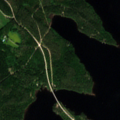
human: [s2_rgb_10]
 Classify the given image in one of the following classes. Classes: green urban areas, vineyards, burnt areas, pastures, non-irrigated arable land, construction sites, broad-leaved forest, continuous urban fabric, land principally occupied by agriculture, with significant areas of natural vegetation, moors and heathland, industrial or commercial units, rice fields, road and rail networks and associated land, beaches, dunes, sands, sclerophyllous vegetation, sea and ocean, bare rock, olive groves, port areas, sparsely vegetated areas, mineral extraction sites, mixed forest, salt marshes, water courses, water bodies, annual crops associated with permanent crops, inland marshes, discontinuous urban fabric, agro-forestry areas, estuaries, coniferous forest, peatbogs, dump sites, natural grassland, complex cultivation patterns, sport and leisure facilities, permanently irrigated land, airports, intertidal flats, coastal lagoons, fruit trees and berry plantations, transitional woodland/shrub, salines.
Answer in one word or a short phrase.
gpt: coniferous forest, mixed forest, water bodies